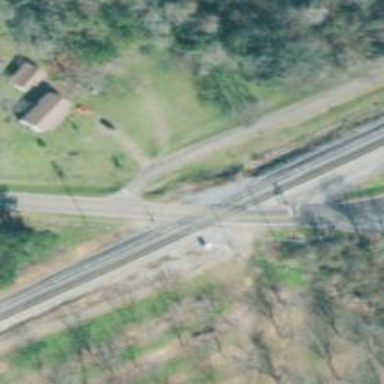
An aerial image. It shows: Railway track.